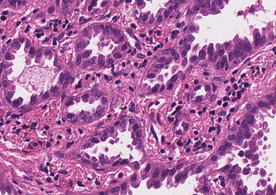
Tumor epithelial tissue: yes
Tumor-associated stroma tissue: yes
Normal tissue: no